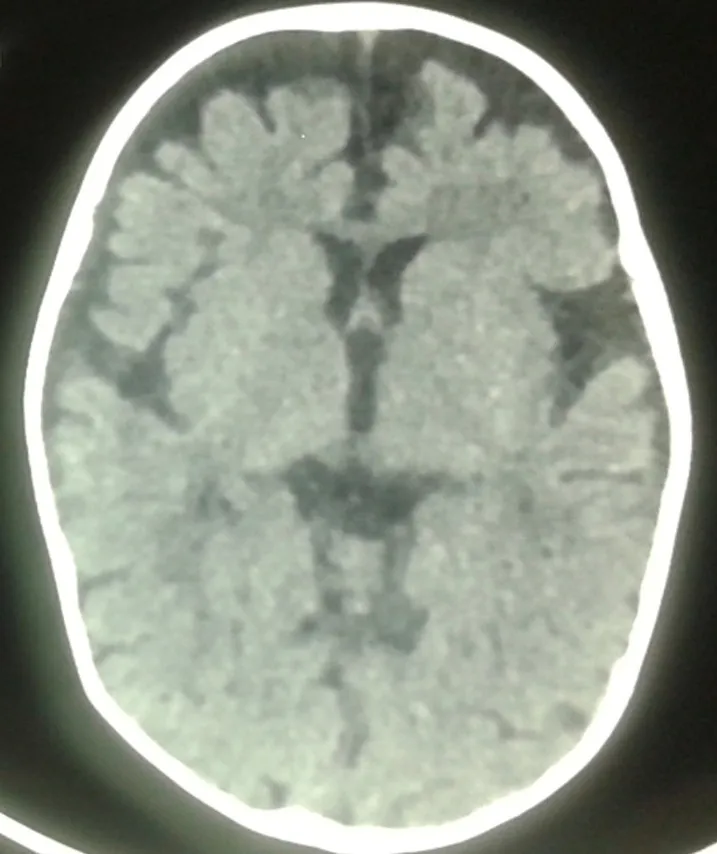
axial proton density-weighted images with delay in myelination in the periventricular white matter with cortical atrophy.
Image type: radiology (ct)